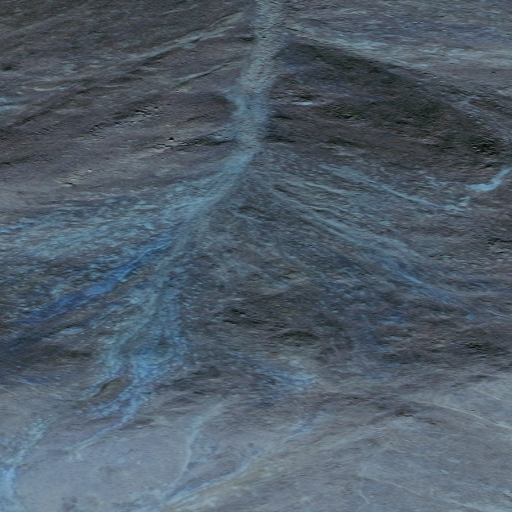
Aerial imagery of mountain in Alaska named Puutik Mountain containing only unknown